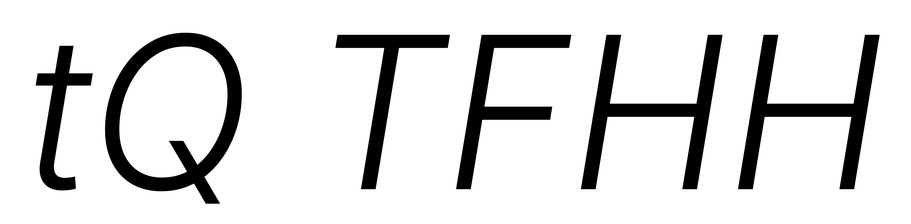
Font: Inter-Italic_Light_Italic